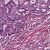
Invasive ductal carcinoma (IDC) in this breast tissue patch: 1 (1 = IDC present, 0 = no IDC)